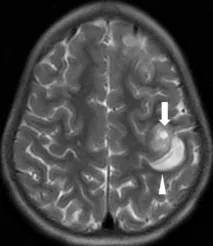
Brain magnetic resonance imaging (MRI) (day 30) at the time of the relapse of the neurological manifestations showing left frontoparietal cortical and subcortical areas of isointense T1, high T2 ,. Due to an active hyperacute bleed [arrow. Pointing at spot sign indicating active bleed.
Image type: radiology (mri)